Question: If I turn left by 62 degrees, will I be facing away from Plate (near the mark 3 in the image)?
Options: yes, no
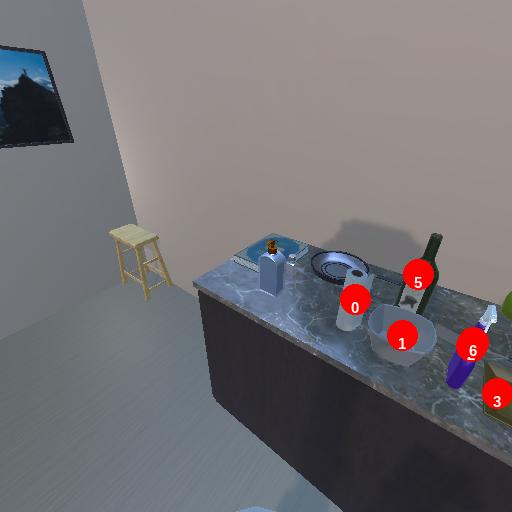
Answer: yes